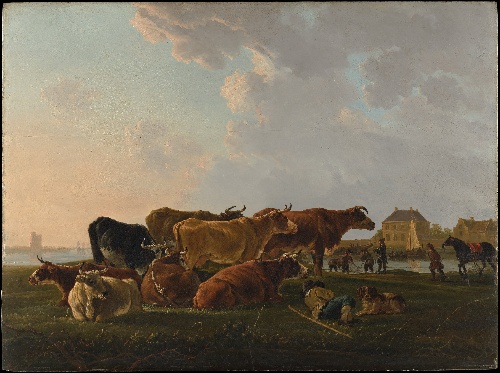
Title: Landscape with Cattle
Artist: Jacob van Strij
Artist bio: Dutch, Dordrecht 1756–1815 Dordrecht
Date: probably ca. 1800
Object type: Painting
Classification: Paintings
Medium: Oil on wood
Dimensions: 31 1/2 x 42 1/4 in. (80 x 107.3 cm)
Department: European Paintings
Credit line: Marquand Collection, Gift of Henry G. Marquand, 1890
Accession year: 1891
Repository: Metropolitan Museum of Art, New York, NY
Tags: Cows|Landscapes